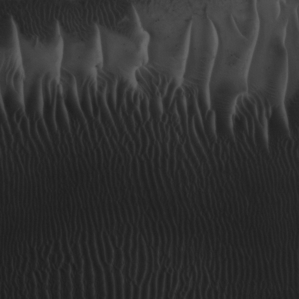
Label: non_frost